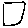
Label: square